Question: I am at a loss here. I use GIT by opening up a DOS window, which launches Ruby 2.0.0.
When I do a GIT diff, it gives me a blurb, but then leaves me in some sort of editing limbo with the prompt saying (END) instead of c:... (see screenshot)
I've tried Ctrl^C and :q and a bunch of other things but I cannot seem to escape this mode.
In the screenshot you can see that I typed Ctrl^C and it LOOKS like I've escaped back to the Cmd prompt, but the moment I try to type anything else, it puts me back in the (END) mode.
I do not understand what I've done to get in this mode, or what I do to escape it.

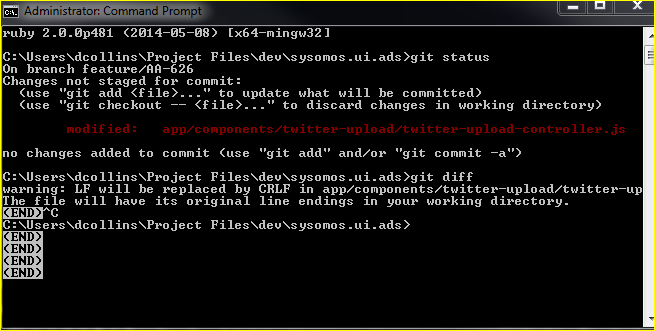
Answer: By default 'git diff' drops you into a pager such as 'less' or 'more'. Control-C may not break you out of the pager, but you should be able to just hit 'q' to quit. You can use 'git --no-pager diff' so it doesn't use a pager at all.